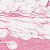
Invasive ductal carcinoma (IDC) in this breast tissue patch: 0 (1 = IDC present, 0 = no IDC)